Field crop: maize
Growth stage: 1
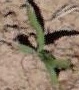
Species: maize